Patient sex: M
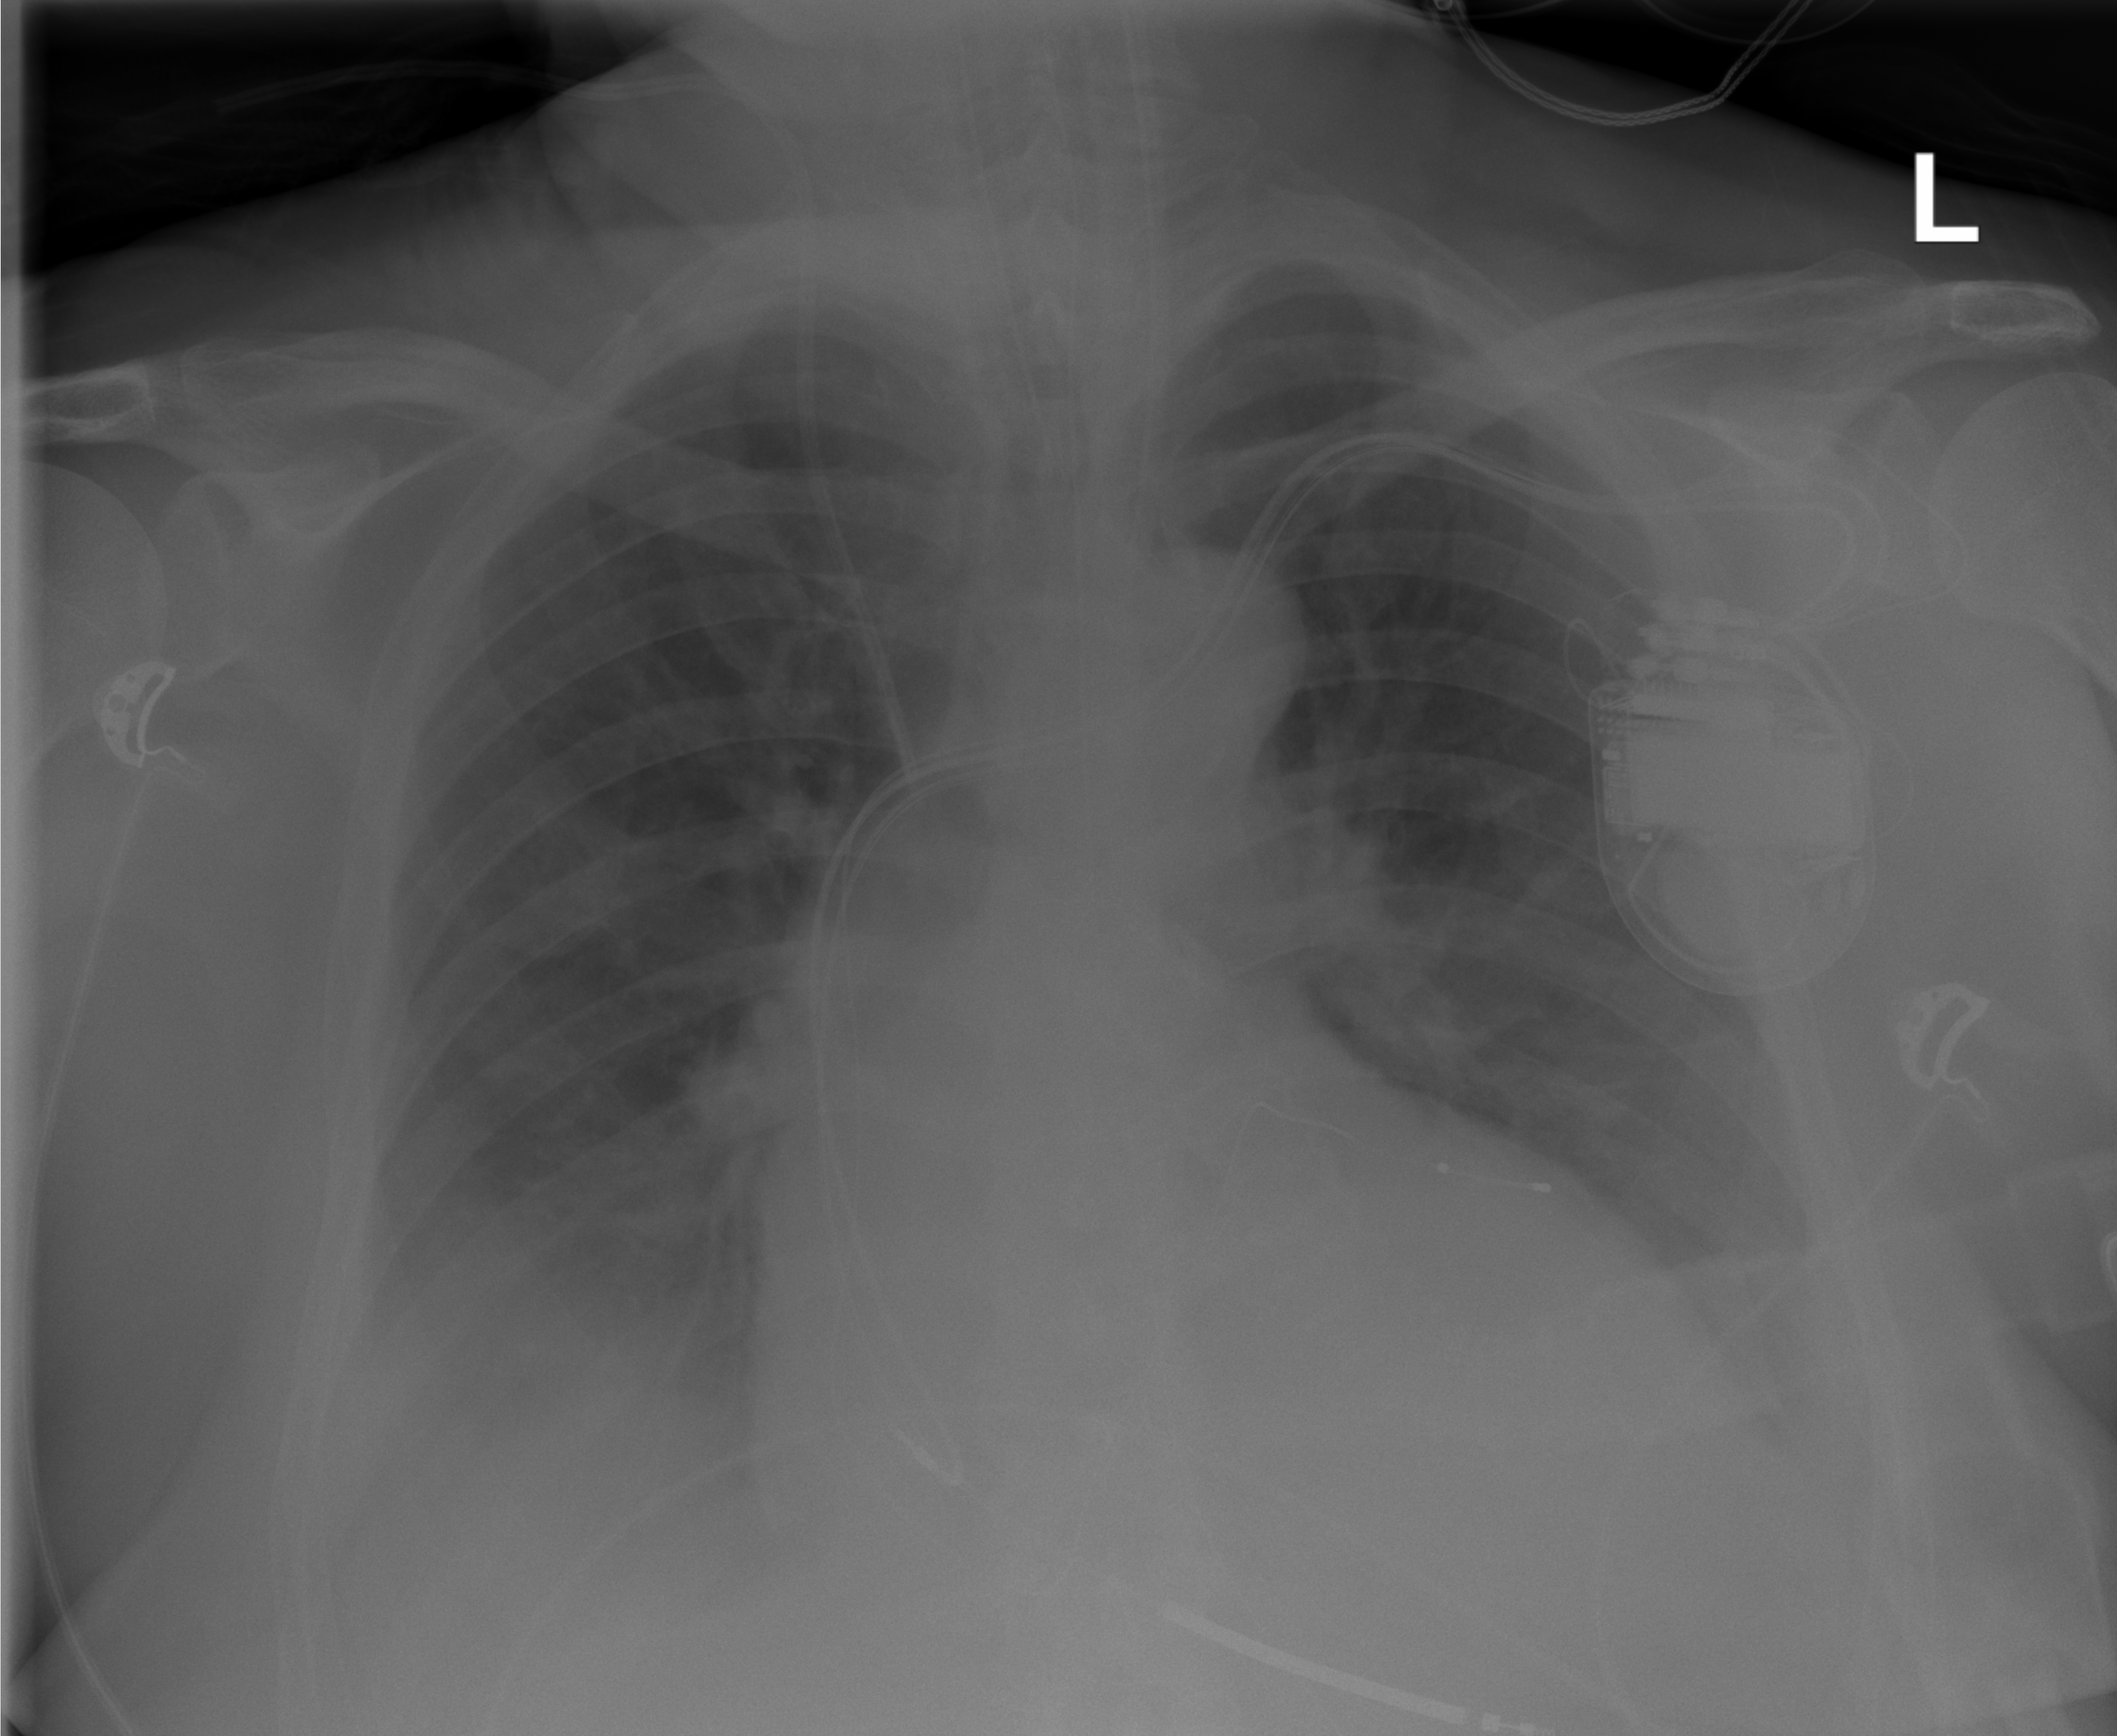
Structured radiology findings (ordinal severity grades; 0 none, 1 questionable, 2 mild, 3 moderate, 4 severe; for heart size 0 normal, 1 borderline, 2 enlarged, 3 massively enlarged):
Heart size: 2
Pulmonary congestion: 1
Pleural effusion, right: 2
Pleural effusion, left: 1
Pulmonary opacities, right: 1
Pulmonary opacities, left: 0
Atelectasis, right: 2
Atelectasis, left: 2